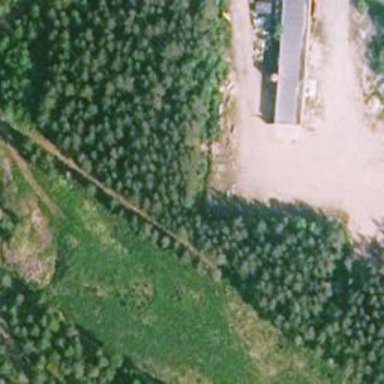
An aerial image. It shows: Path with excellent visibility for trail.